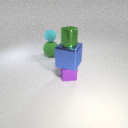
large green rubber sphere below small cyan rubber sphere